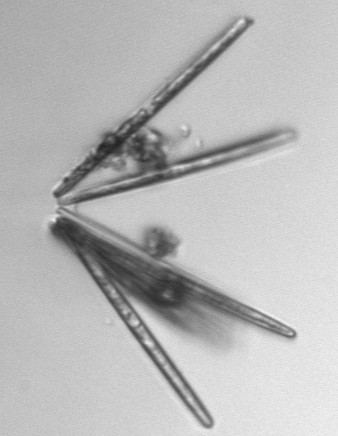
Label: Thalassionema